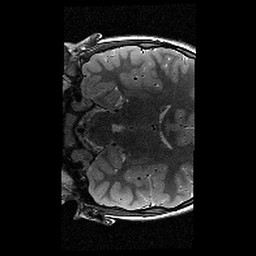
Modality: T2w
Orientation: coronal
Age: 9
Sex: male
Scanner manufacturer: siemens
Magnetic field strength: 3 T
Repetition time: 9.23 s
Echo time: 0.067 s